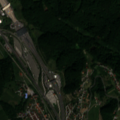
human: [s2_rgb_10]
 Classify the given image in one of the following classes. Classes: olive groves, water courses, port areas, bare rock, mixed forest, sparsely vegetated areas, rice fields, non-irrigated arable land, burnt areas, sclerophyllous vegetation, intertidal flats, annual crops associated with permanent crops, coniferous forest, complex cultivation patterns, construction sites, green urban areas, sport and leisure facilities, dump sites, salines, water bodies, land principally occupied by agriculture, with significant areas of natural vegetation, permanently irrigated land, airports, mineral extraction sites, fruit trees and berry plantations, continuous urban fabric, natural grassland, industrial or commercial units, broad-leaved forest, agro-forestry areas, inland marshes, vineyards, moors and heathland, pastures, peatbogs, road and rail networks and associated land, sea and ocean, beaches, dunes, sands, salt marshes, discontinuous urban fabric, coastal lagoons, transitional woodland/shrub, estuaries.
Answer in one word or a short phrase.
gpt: road and rail networks and associated land, vineyards, pastures, complex cultivation patterns, broad-leaved forest, mixed forest